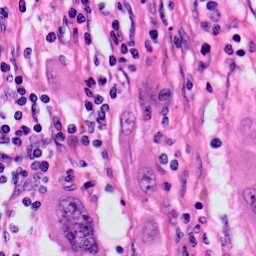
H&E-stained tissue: Skin